Question: I'm trying to superimpose a plot with a plot of identified , using 'ggplot2' package and a for its 'stat_function()'. I have tried . The is normal in both cases:
'''
number of iterations= 11
summary of normalmixEM object:
comp 1 comp 2
lambda 0.348900 0.65110
mu 2.019878 4.27454
sigma 0.237472 0.43542
loglik at estimate: -<PHONE>
'''
However, in the , the contains the following :
'''
Error in eval(expr, envir, enclos) : object 'comp.number' not found
'''
The for this approach follows ( is a 'R' dataset):
'''
library(ggplot2)
library(mixtools)
DISTRIB_COLORS <- c("green", "red")
NUM_COMPONENTS <- 2
set.seed(12345)
mix.info <- normalmixEM(faithful$eruptions, k = NUM_COMPONENTS,
maxit = 100, epsilon = 0.01)
summary(mix.info)
plot.components <- function(mix, comp.number) {
g <- stat_function(fun = function(mix, comp.number)
{mix$lambda[comp.number] *
dnorm(x, mean = mix$mu[comp.number],
sd = mix$sigma[comp.number])},
geom = "line", aes(colour = DISTRIB_COLORS[comp.number]))
return (g)
}
g <- ggplot(faithful, aes(x = waiting)) +
geom_histogram(binwidth = 0.5)
distComps <- lapply(seq(NUM_COMPONENTS),
function(i) plot.components(mix.info, i))
print(g + distComps)
'''
The doesn't produce any errors. However, the only plot visible is the one of the mixed distribution. (with some degree of confidence it seems to me that the a straight horizontal line y=0 is also visible, but I'm not 100% sure):

The following is a for this approach:
'''
library(ggplot2)
library(mixtools)
DISTRIB_COLORS <- c("green", "red")
NUM_COMPONENTS <- 2
set.seed(12345)
mix.info <- normalmixEM(faithful$eruptions, k = NUM_COMPONENTS,
maxit = 100, epsilon = 0.01)
summary(mix.info)
plot.components <- function(x, mix, comp.number, ...) {
mix$lambda[comp.number] *
dnorm(x, mean = mix$mu[comp.number],
sd = mix$sigma[comp.number], ...)
}
g <- ggplot(faithful, aes(x = waiting)) +
geom_histogram(binwidth = 0.5)
distComps <- lapply(seq(NUM_COMPONENTS), function(i)
stat_function(fun = plot.components,
args = list(mix = mix.info, comp.number = i)))
print(g + distComps)
'''
Just minutes after posting, I realized that I forgot to include the line-drawing part of the 'stat_function()' for the second approach, so that the corresponding lines are as follow:
'''
distComps <- lapply(seq(NUM_COMPONENTS), function(i)
stat_function(fun = plot.components,
args = list(mix = mix.info, comp.number = i)),
geom = "line", aes(colour = DISTRIB_COLORS[i]))
'''
However, this update produces an , source of which I don't quite understand:
'''
Error in FUN(1:2[[1L]], ...) :
unused arguments (geom = "line", list(colour = DISTRIB_COLORS[i]))
'''
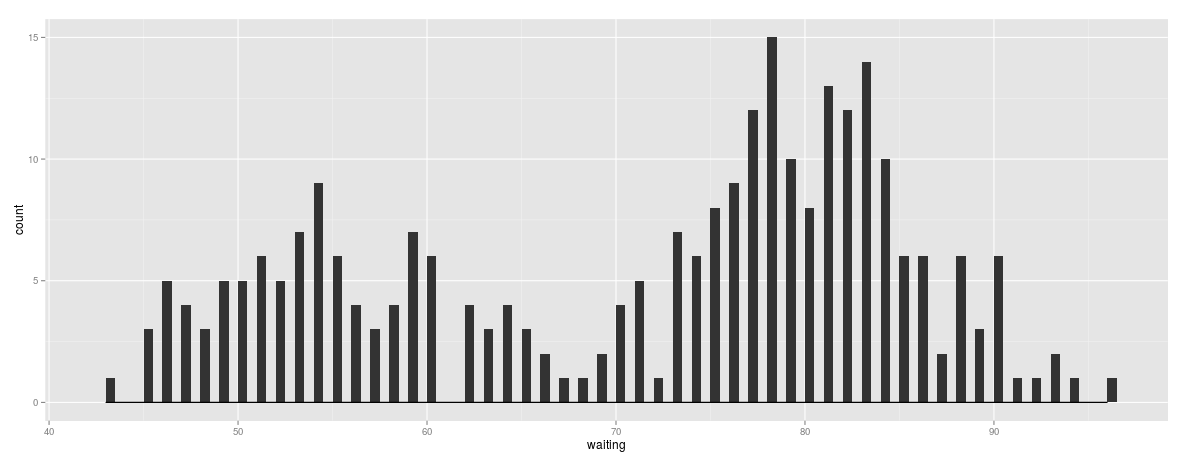
Answer: Finally I have figured out how to do what I wanted and reworked my . I've adapted parts of answers by @Spacedman and @jlhoward for this question (which I haven't seen at the time of posting my question): <URL>. On the other hand, similarly to @jlhoward's approach, I've . I've also introduced some , such as automatic selection of differentiated colors for the easier component distributions identification. For my EDA, I've refactored this code as an R module. However, there is still one , which I'm still trying to figure out: why the are located the expected , as shown below. Any advice on this issue will be much appreciated!
Finally, I've figured out the issue with and updated the code and the figure accordingly - the 'y' values need to be by the value of 'binwidth' (in this case, it's '0.5') to account for the number of observations per bin.

Here's the :
'''
library(ggplot2)
library(RColorBrewer)
library(mixtools)
NUM_COMPONENTS <- 2
set.seed(12345) # for reproducibility
data <- faithful$waiting # use R built-in data
# extract 'k' components from mixed distribution 'data'
mix.info <- normalmixEM(data, k = NUM_COMPONENTS,
maxit = 100, epsilon = 0.01)
summary(mix.info)
numComponents <- length(mix.info$sigma)
message("Extracted number of component distributions: ",
numComponents)
calc.components <- function(x, mix, comp.number) {
mix$lambda[comp.number] *
dnorm(x, mean = mix$mu[comp.number], sd = mix$sigma[comp.number])
}
g <- ggplot(data.frame(x = data)) +
geom_histogram(aes(x = data, y = 0.5 * ..density..),
fill = "white", color = "black", binwidth = 0.5)
# we could select needed number of colors randomly:
#DISTRIB_COLORS <- sample(colors(), numComponents)
# or, better, use a palette with more color differentiation:
DISTRIB_COLORS <- brewer.pal(numComponents, "Set1")
distComps <- lapply(seq(numComponents), function(i)
stat_function(fun = calc.components,
arg = list(mix = mix.info, comp.number = i),
geom = "line", # use alpha=.5 for "polygon"
size = 2,
color = DISTRIB_COLORS[i]))
print(g + distComps)
'''